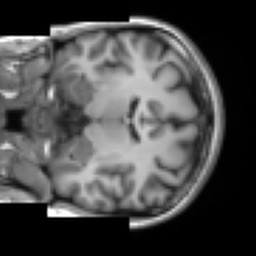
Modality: T1w
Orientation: coronal